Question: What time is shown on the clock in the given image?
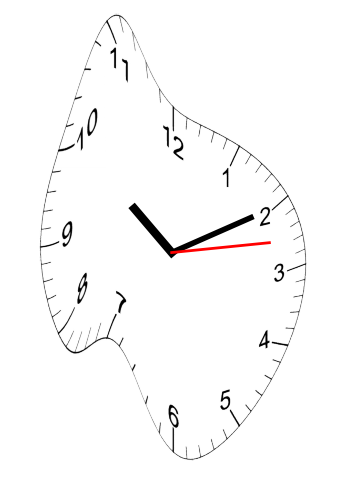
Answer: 10:10:13